Question: I want to remove splits (gaps) between buttons in . Segmented control is created with three images, each 60 pixels width, control is 180 pixels width. Style of segmented control is .
But it still looks like this:

I have tried to set control width to 170 pixels or even less with no effect.
Thank you for your help.
Martin
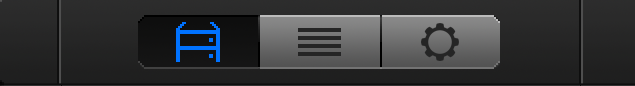
Answer: you need to create your own customized view.